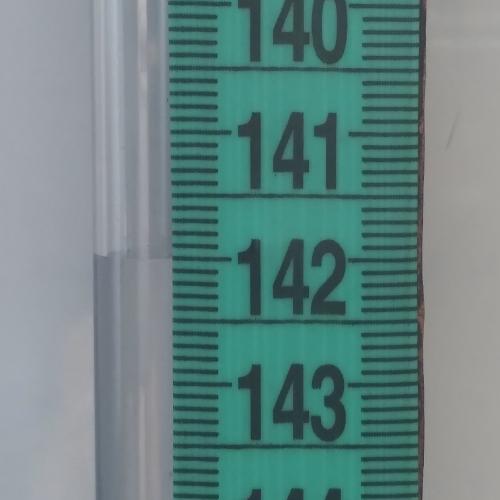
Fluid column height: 142.0 cm